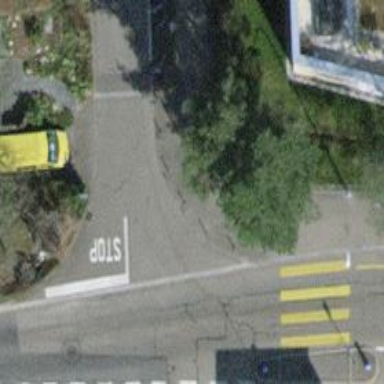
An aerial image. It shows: Unmarked crossing with traffic calming table.